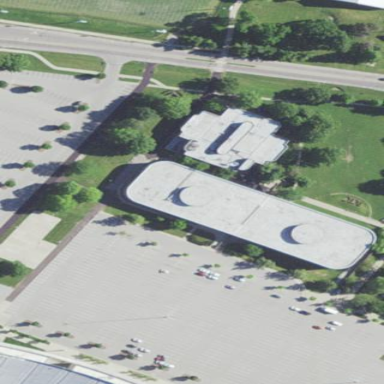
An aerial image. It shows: College building.